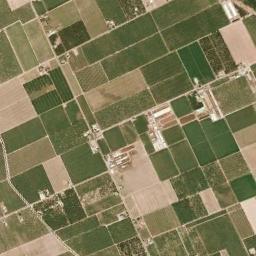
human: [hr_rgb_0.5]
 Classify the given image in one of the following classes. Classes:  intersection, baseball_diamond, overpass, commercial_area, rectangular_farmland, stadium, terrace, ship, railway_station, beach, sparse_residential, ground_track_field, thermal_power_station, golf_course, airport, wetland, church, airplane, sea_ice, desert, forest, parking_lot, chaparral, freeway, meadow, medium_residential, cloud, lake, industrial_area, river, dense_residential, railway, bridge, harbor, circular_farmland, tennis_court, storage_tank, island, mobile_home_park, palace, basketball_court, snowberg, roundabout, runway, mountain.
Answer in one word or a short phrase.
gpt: rectangular_farmland